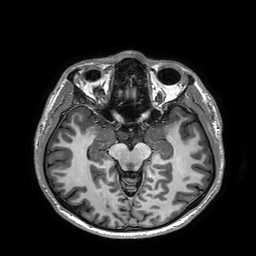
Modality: T1w
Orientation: coronal
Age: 33
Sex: male
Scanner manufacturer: philips
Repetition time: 0.006436 s
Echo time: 0.00294 s